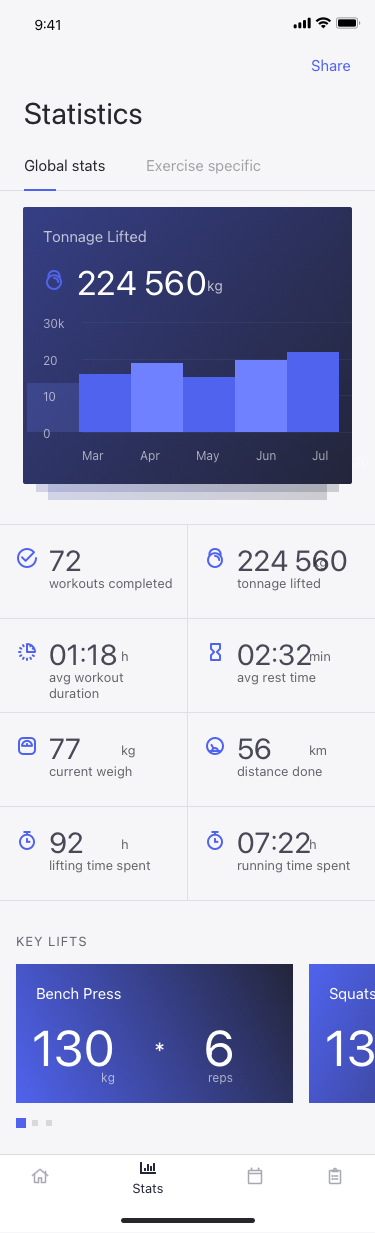
Text in this UI design:
Squats
130
Bench Press
6
*
reps
130
kg
KEY LIFTS
Mar
Apr
May
Jun
Jul
20
20
30k
10
0
kg
224 560
Tonnage Lifted